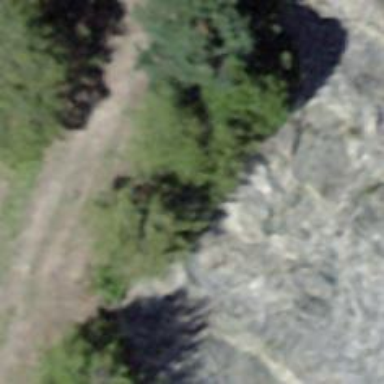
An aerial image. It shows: Cliff in nature.